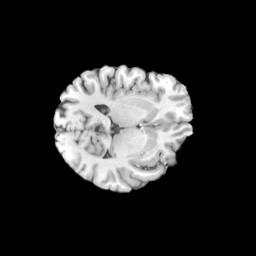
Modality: T1w
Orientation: axial